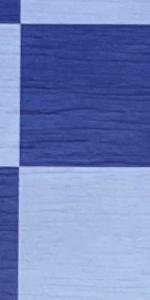
Label: Empty